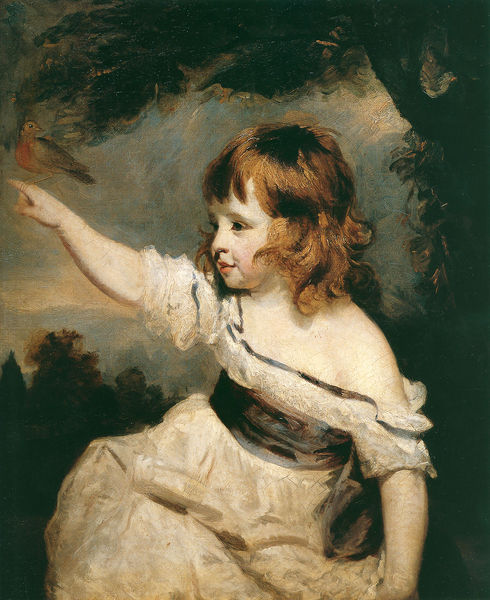
Titel: Francis George Hare
Künstler: Sir Joshua Reynolds
Institution: Privatsammlung
Schlagwörter: baum, hand, vogel, bäume, landschaft, mädchen, finger, kleid, mund, nase, schleife, augen, band, haare, kind, locken, wald, haltung, zeigen, ausstrecken, zeig